Question: I am using a sliding view controller which holds the main controller on top and a slide left menu controller.
The controller on the left works as the menu like Facebook/Pintrest apps etc. It is a 'UITableView' on the left.
Here is my setup:
'''
static NSString *CellIdentifier = @"MainMenuCell";
UITableViewCell *cell = (UITableViewCell *)[tableView dequeueReusableCellWithIdentifier:CellIdentifier];
if (cell == nil) {
cell = [[UITableViewCell alloc] initWithStyle:UITableViewCellStyleDefault reuseIdentifier:CellIdentifier];
UIView *topSplitterBar = [[UIView alloc] initWithFrame:CGRectMake(0, 0, cell.bounds.size.width, 1)];
topSplitterBar.backgroundColor = [UIColor colorWithRed:62.0/255.0 green:69.0/255.0 blue:85.0/255.0 alpha:1];
[cell.contentView addSubview:topSplitterBar];
UIImage *arrowImage = [UIImage imageNamed:@"selectedArrow"];
self.arrowSelectedView = [[UIImageView alloc] initWithFrame:CGRectMake(240, 10, arrowImage.size.width, arrowImage.size.height)];
self.arrowSelectedView.image = arrowImage;
[cell.contentView addSubview:self.arrowSelectedView];
self.arrowSelectedView.hidden = YES;
}
//////
// ADDITIONAL GLUE CODE HERE TO SET LABELS ETC....
//////
if (currentDisplayed) {
// This is for the current item that is being displayed
cell.contentView.backgroundColor = [UIColor colorWithRed:50.0/255.0 green:56.0/255.0 blue:73.0/255.0 alpha:1];
self.arrowSelectedView.hidden = NO;
} else {
cell.contentView.backgroundColor = [UIColor colorWithRed:75.0/255.0 green:83.0/255.0 blue:102.0/255.0 alpha:1.0];
self.arrowSelectedView.hidden = YES;
}
NSLog(@"%@",cell.contentView.subviews);
return cell;
'''
There are a total of 7 cells in 2 sections for the table view. One cell in section 1 (0) and the rest in section 2 (1). There are three cells which show a main controller on the top. Once they are selected I would like to update the table view to show an arrow next the cell like this:

Here is the example code for:
'''
UIViewController *newTopViewController = [self.storyboard instantiateViewControllerWithIdentifier:@"ProfileVC"];
__weak typeof(self) weakSelf = self;
[self.slidingViewController anchorTopViewOffScreenTo:ECRight animations:nil onComplete:^{
CGRect frame = weakSelf.slidingViewController.topViewController.view.frame;
weakSelf.slidingViewController.topViewController = newTopViewController;
weakSelf.slidingViewController.topViewController.view.frame = frame;
[weakSelf.slidingViewController resetTopViewWithAnimations:nil onComplete:^{
NSIndexPath* displayNameRow = [NSIndexPath indexPathForRow:0 inSection:0];
NSIndexPath* gamesRow = [NSIndexPath indexPathForRow:0 inSection:1];
NSIndexPath* settingsRow = [NSIndexPath indexPathForRow:3 inSection:1];
NSArray* rowsToReload = [NSArray arrayWithObjects:displayNameRow, gamesRow, settingsRow, nil];
[weakSelf.tableView reloadRowsAtIndexPaths:rowsToReload withRowAnimation:UITableViewRowAnimationNone];
}];
}];
'''
So I have a strange issue here, were if I click on a different cell it works the arrow is shown on the other cell. Then again this works for 2 more times, then the third times it randomly decides to show the uiimageview on another cell.
Even if I step through the cell creation process I see for that specific cell (the incorrectly displayed one) the boolean for currentDisplayed is set to NO, so it doesn't change the arrowSelectedView to not hidden yet it does somehow? I log out the subviews and can see that it is randomly not Hidden anymore even though for that specific cell it is not set to not hidden, so I am thinking this is implemented incorrectly somehow?
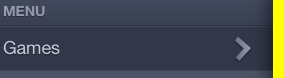
Answer: The main issue here is that in -tableView:cellForRowAtIndexPath: you're creating a new image view every time you create a new cell, then storing it into a single ivar. The call to set or hide the image view later in that method is not guaranteed (indeed is actually quite unlikely) to be addressing the same image view that was added into that particular cell's content view.
A more convenient place to store it would be in a subclass of UITableViewCell's view like so:
'''
@interface CustomTableViewCell : UITableViewCell
@property (strong, readwrite) UIImageView *imageAccessory;
@end
@implementation CustomTableViewCell
@end
@implementation YourClass
- (id)tableView:(UITableView *)tableView cellForRowAtIndexPath:(NSIndexPath *)indexPath
{
static NSString *CellIdentifier = @"MainMenuCell";
CustomTableViewCell *cell = (CustomTableViewCell *)[tableView dequeueReusableCellWithIdentifier:CellIdentifier];
if (nil == cell) {
cell = [[CustomTableViewCell alloc] initWithStyle:UITableViewCellStyleDefault reuseIdentifier:CellIdentifier];
UIView *topSplitterBar = [[UIView alloc] initWithFrame:CGRectMake(0, 0, cell.bounds.size.width, 1)];
topSplitterBar.backgroundColor = [UIColor colorWithRed:62.0/255.0 green:69.0/255.0 blue:85.0/255.0 alpha:1];
[cell.contentView addSubview:topSplitterBar];
UIImage *arrowImage = [UIImage imageNamed:@"selectedArrow"];
UIImageView *imageView = [[UIImageView alloc] initWithFrame:CGRectMake(240, 10, arrowImage.size.width, arrowImage.size.height)];
imageView.image = arrowImage;
cell.accessoryImage = imageView;
[cell.contentView addSubview: cell.accessoryImage];
cell.accessoryView.hidden = YES;
}
if (currentDisplayed) {
// This is for the current item that is being displayed
cell.contentView.backgroundColor = [UIColor colorWithRed:50.0/255.0 green:56.0/255.0 blue:73.0/255.0 alpha:1];
cell.accessoryImage.hidden = NO;
} else {
cell.contentView.backgroundColor = [UIColor colorWithRed:75.0/255.0 green:83.0/255.0 blue:102.0/255.0 alpha:1.0];
cell.accessoryImage.hidden = YES;
}
return cell;
}
@end
'''